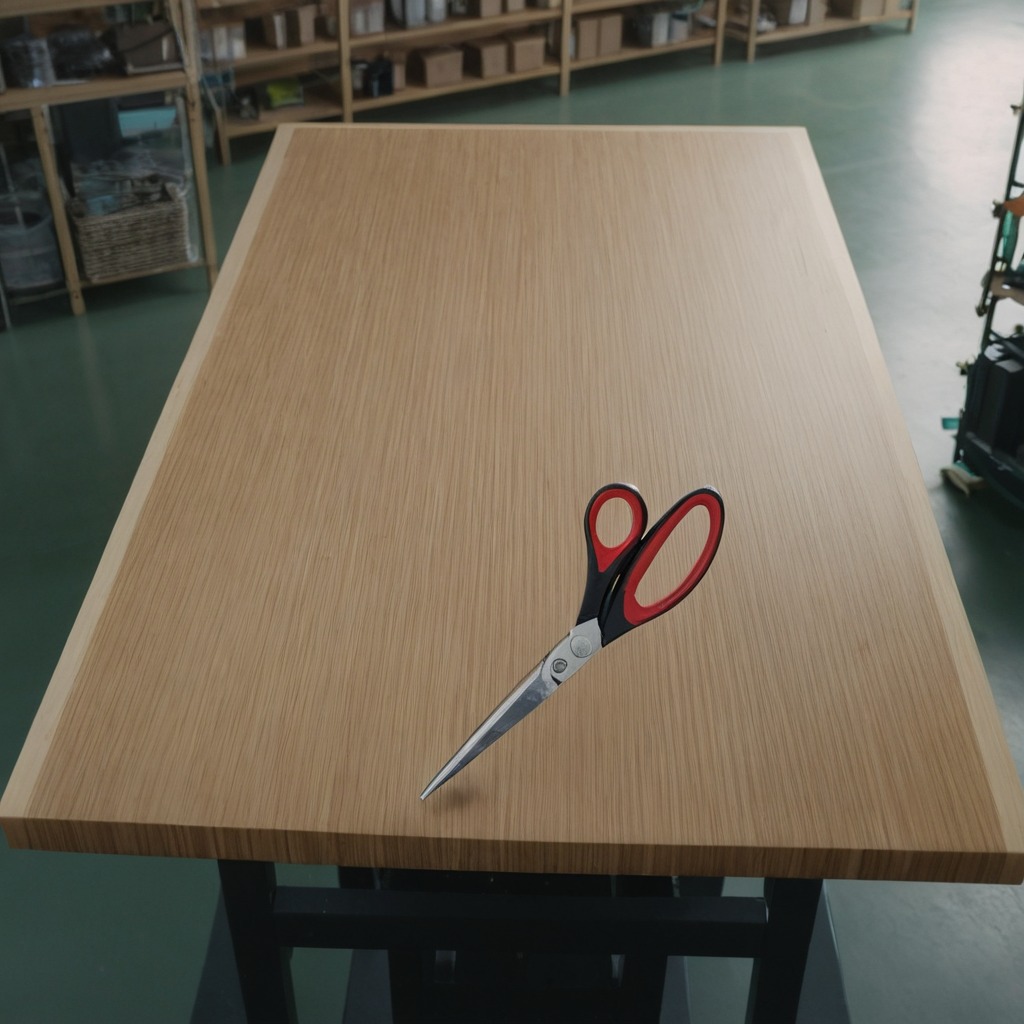
A scissor is lying on the workbench.